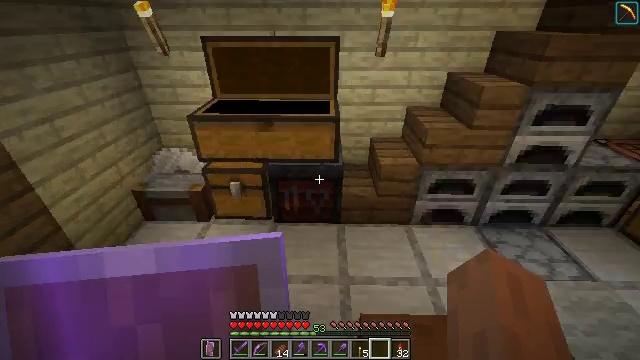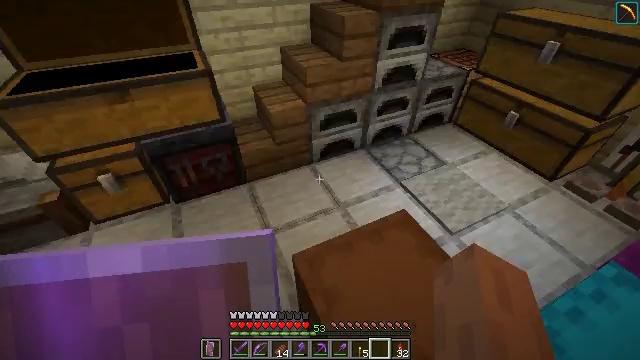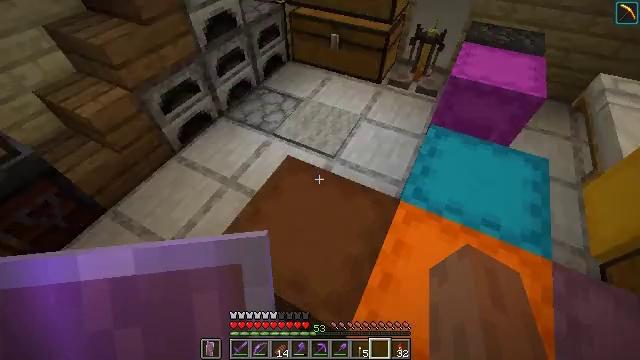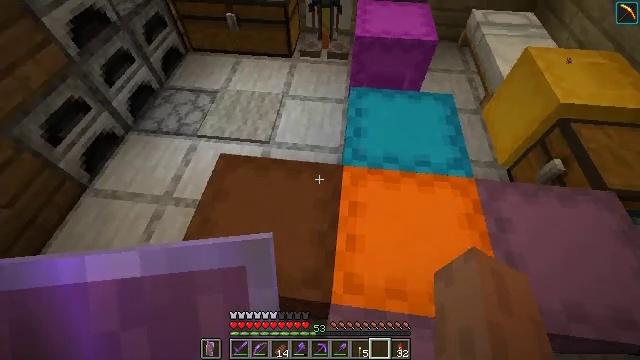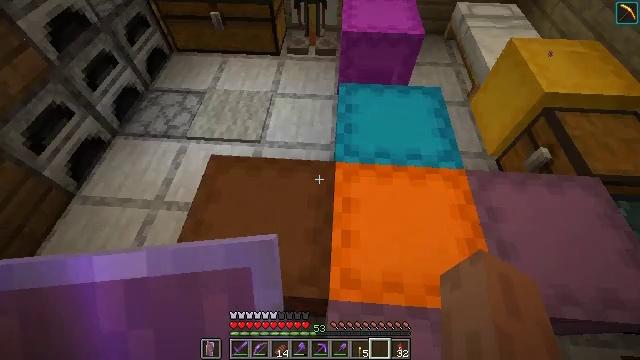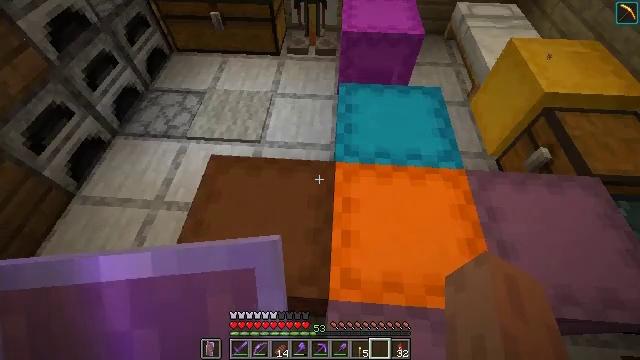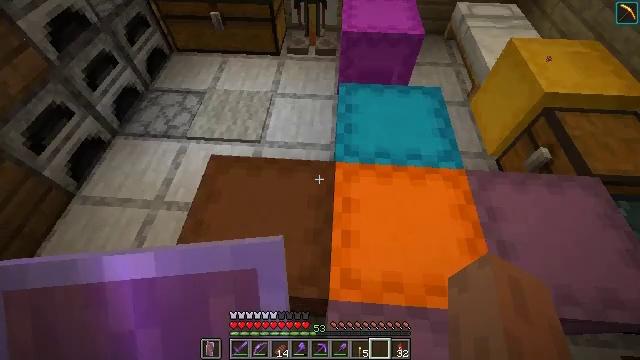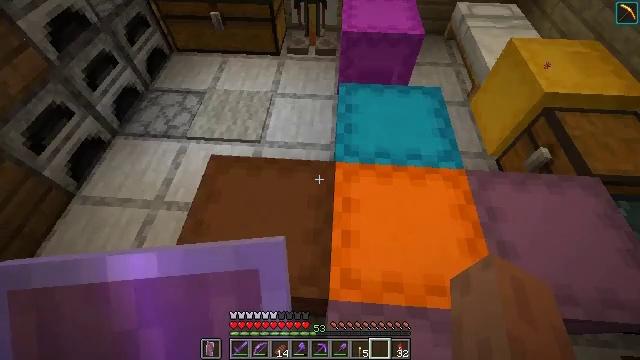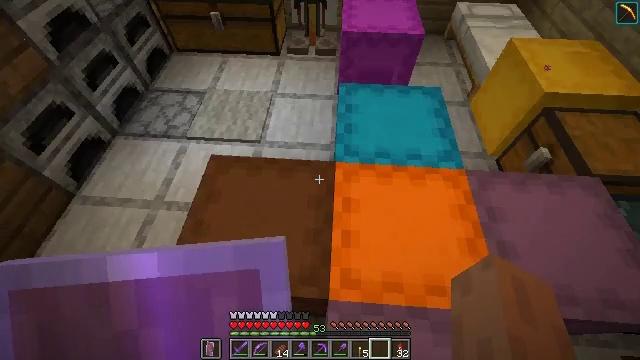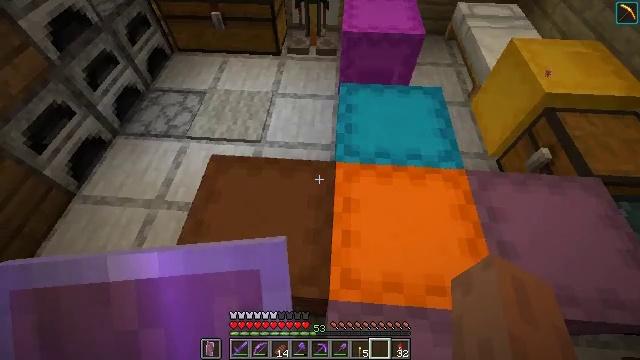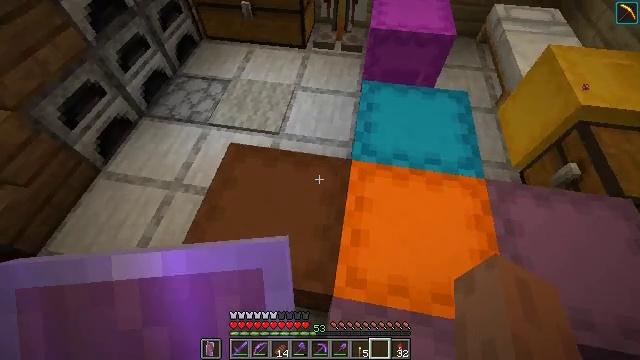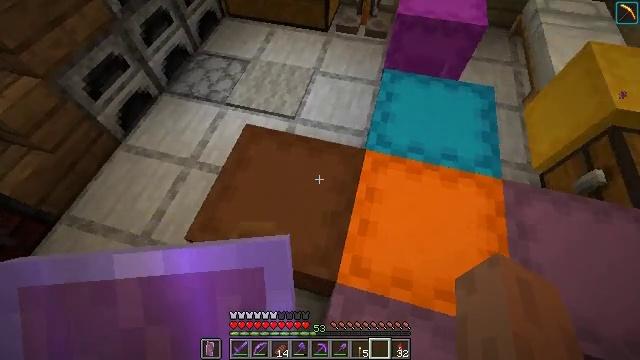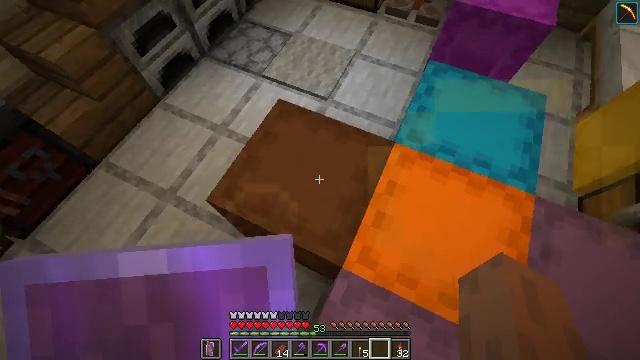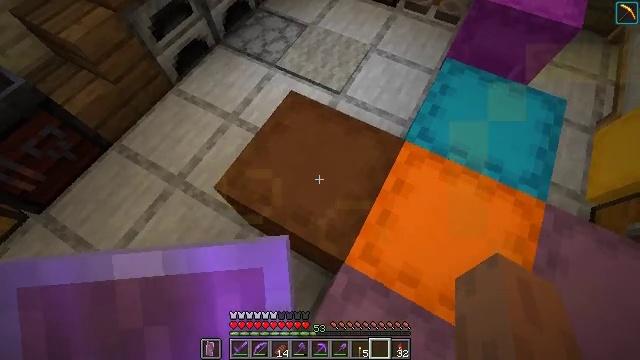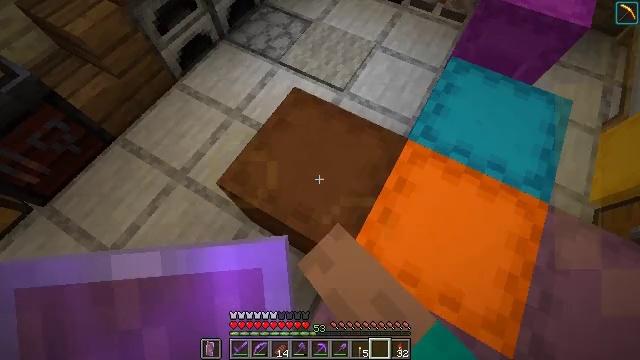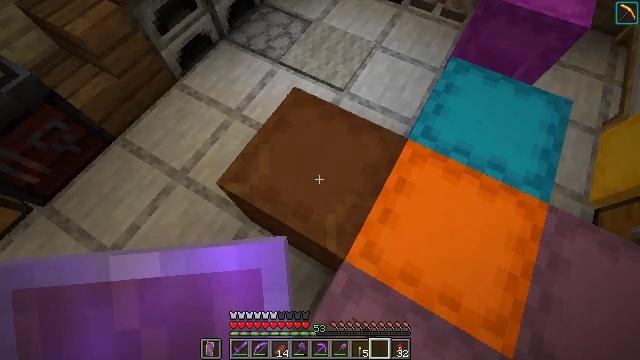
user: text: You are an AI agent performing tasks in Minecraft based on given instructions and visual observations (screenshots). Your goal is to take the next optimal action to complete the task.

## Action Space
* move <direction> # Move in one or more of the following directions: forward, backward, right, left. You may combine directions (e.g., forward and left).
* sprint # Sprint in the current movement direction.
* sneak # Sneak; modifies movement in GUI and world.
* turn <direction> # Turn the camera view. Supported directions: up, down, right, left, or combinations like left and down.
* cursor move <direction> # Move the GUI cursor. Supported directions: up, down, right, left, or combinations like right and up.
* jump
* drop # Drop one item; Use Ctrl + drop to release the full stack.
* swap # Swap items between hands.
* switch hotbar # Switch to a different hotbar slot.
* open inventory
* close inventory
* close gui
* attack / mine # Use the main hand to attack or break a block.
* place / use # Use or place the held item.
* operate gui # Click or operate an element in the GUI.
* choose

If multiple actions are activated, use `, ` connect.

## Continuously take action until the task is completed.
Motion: motion action
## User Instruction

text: Collect the brown shulker box for storage.
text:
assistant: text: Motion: turn right and down
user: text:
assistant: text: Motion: turn right and down
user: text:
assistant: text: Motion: turn right and down
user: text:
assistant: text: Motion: turn right
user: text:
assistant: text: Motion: no_op
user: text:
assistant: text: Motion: no_op
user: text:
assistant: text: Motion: no_op
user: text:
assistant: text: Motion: no_op
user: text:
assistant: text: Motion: no_op
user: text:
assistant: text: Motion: turn left
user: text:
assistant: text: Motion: turn left and down
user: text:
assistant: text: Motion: turn left and down
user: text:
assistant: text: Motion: turn left and down, use / place
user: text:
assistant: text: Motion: turn left, use / place
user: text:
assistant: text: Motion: use / place
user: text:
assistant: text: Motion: use / place
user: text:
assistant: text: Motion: no_op
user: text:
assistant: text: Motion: no_op
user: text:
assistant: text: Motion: no_op
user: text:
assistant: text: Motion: no_op
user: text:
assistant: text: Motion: no_op
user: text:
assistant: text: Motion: no_op
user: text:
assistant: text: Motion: no_op
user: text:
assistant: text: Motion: no_op
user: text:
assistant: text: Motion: no_op
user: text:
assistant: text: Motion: no_op
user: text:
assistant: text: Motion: no_op
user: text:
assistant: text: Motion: no_op
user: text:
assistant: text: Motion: no_op
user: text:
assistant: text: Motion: no_op